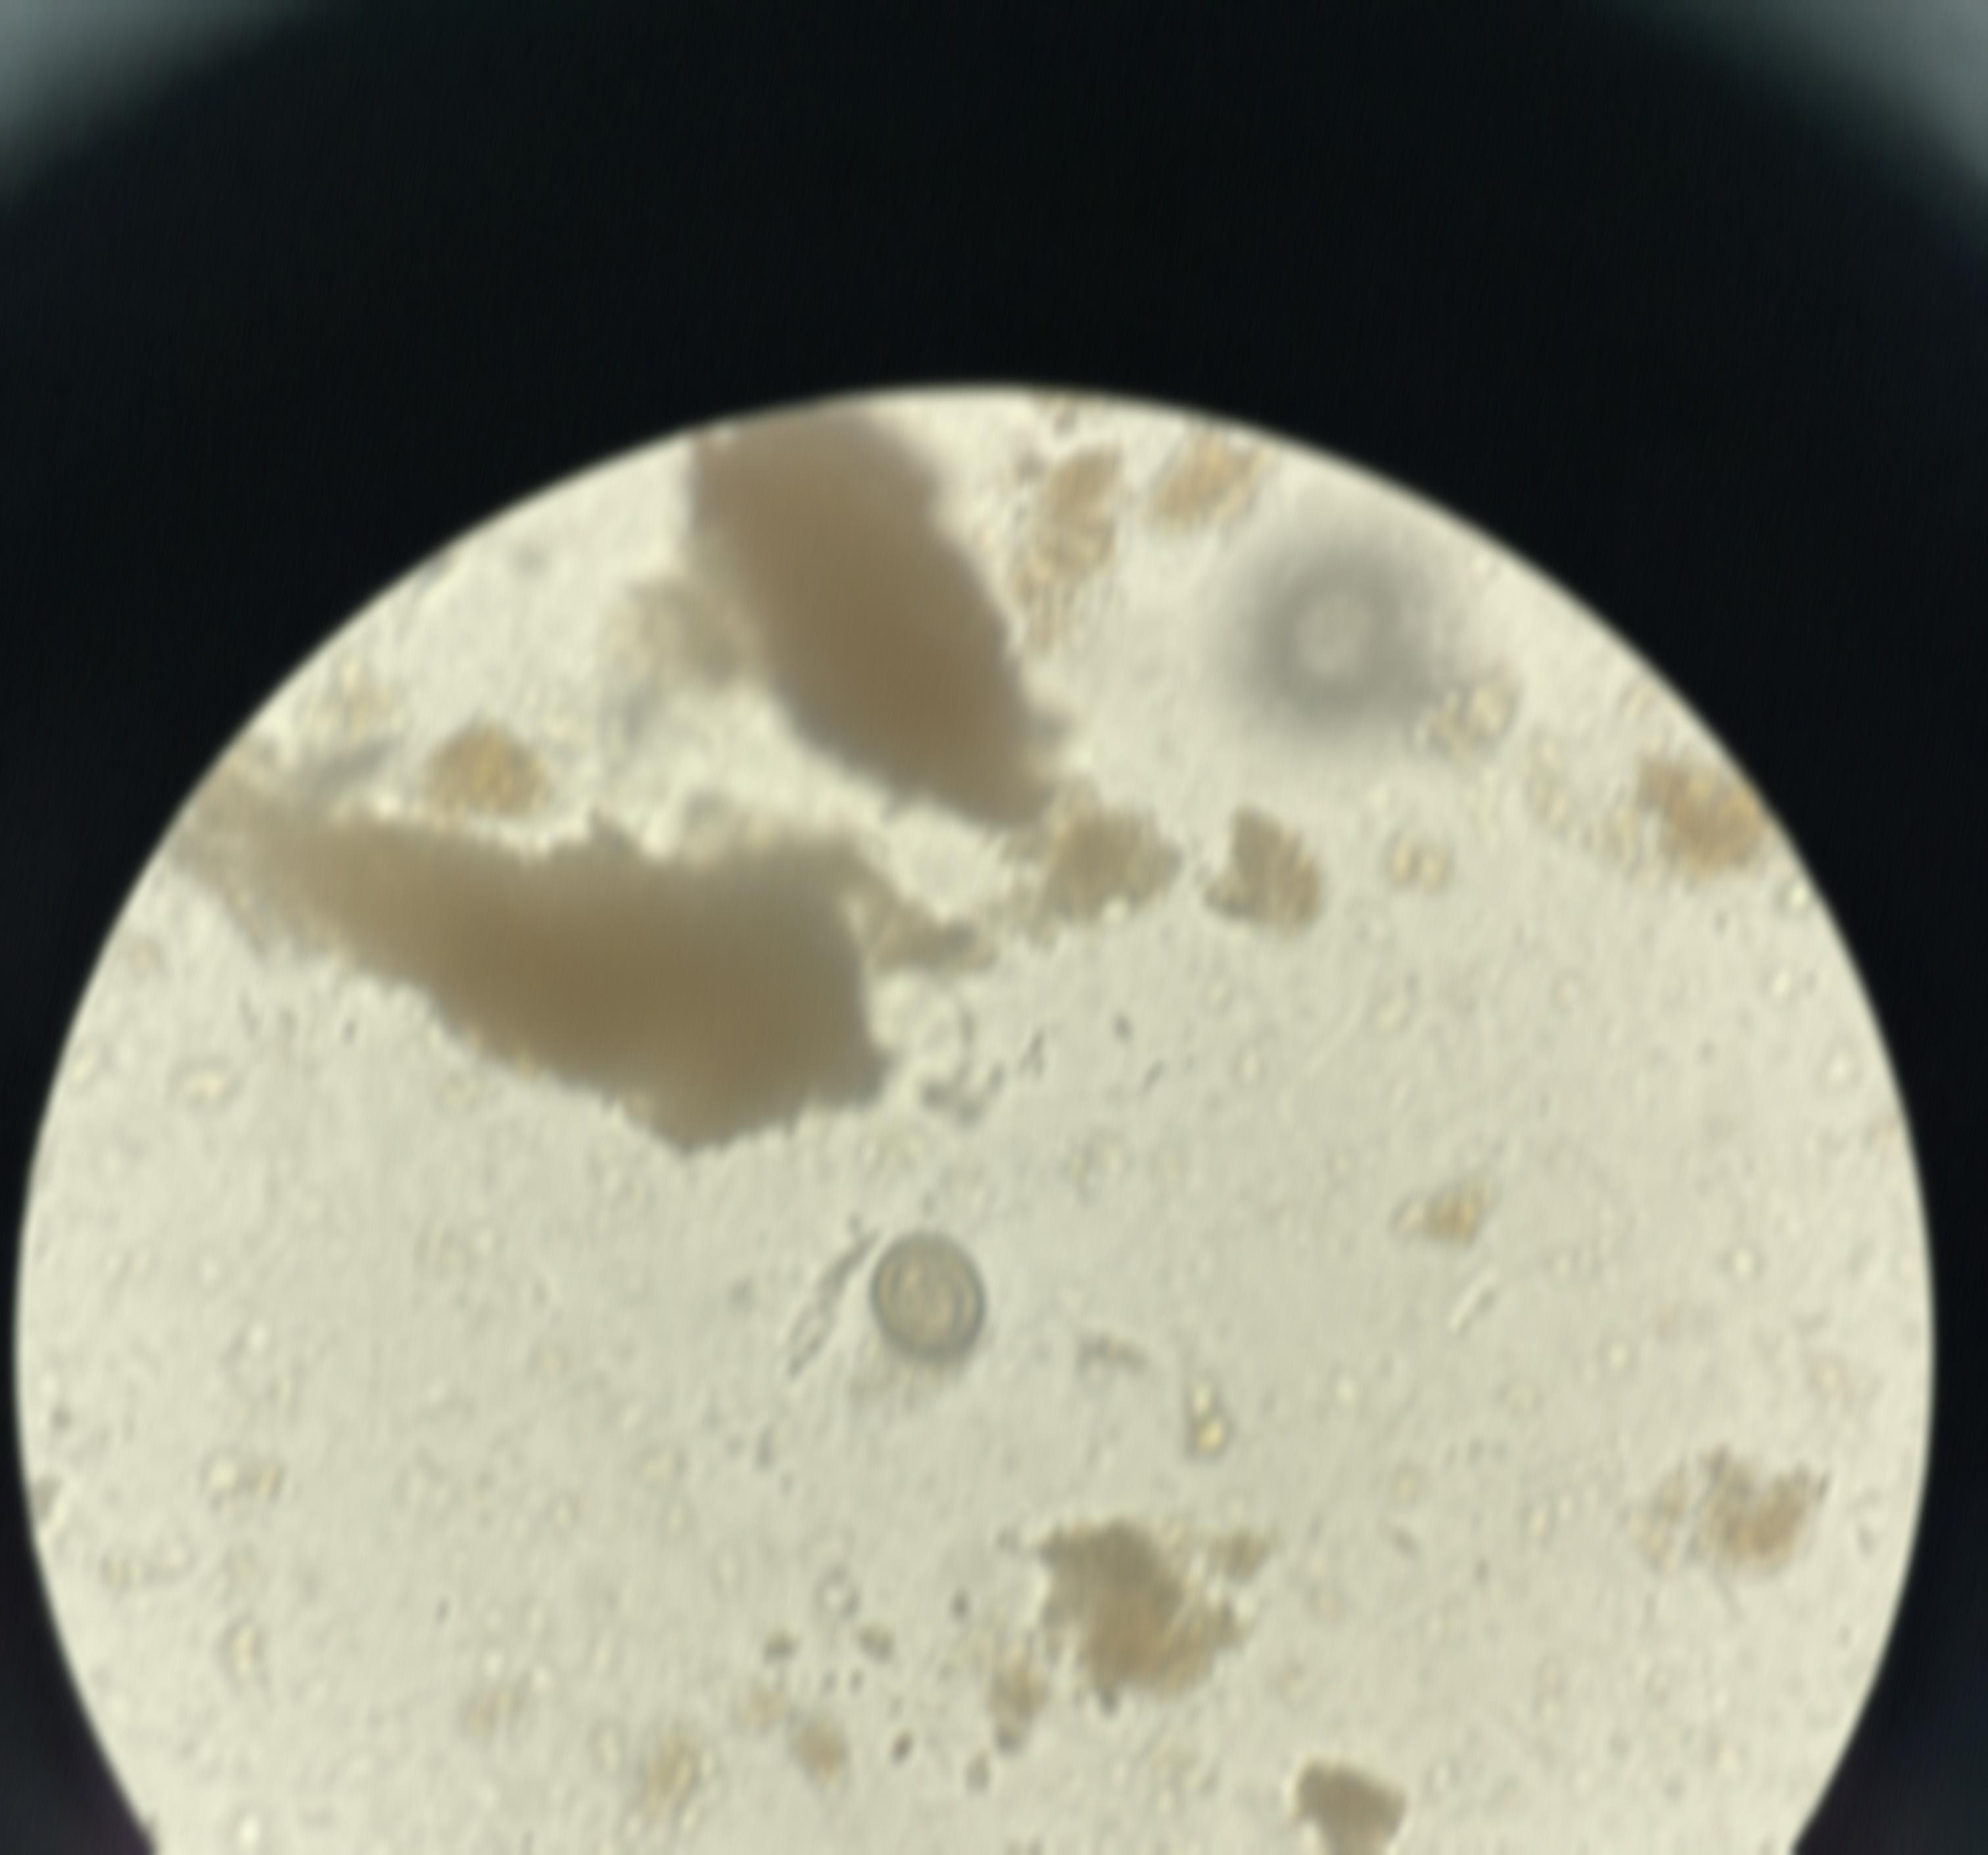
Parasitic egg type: Taenia spp. egg